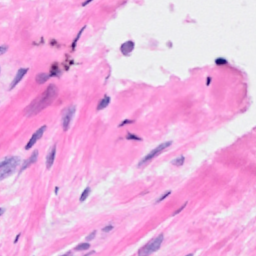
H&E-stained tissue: Breast